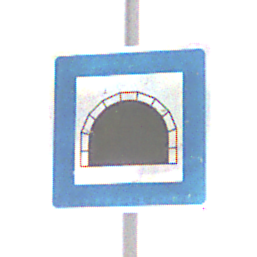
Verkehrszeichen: Tunnel
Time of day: MorningAfternoon
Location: Outdoor (Nature)
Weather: Overcast
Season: Winter
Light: Natural